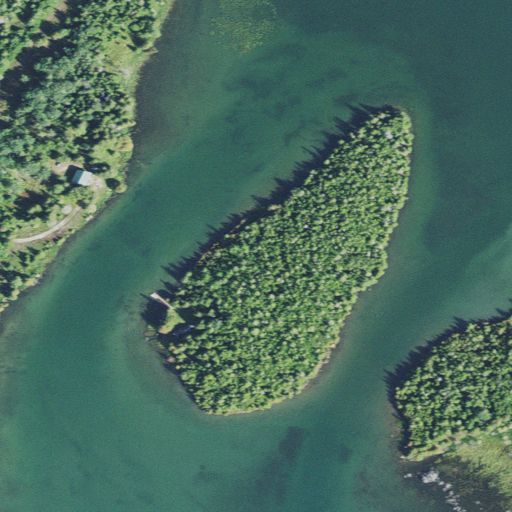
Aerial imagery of island in Michigan named Duck Island containing open water, evergreen forest, grassland, herbaceous wetlands, barren land, low intensity development, woody wetlands, shrub, and mixed forest